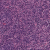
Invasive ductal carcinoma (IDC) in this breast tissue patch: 1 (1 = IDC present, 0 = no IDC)